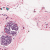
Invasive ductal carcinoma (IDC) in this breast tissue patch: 0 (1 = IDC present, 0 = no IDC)